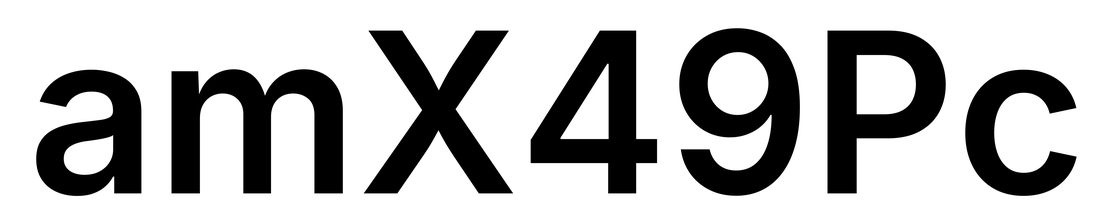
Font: Inter_SemiBold